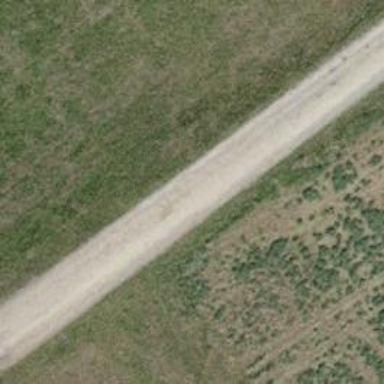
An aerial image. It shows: Compacted track with grade2 surface.